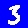
Digit: 3